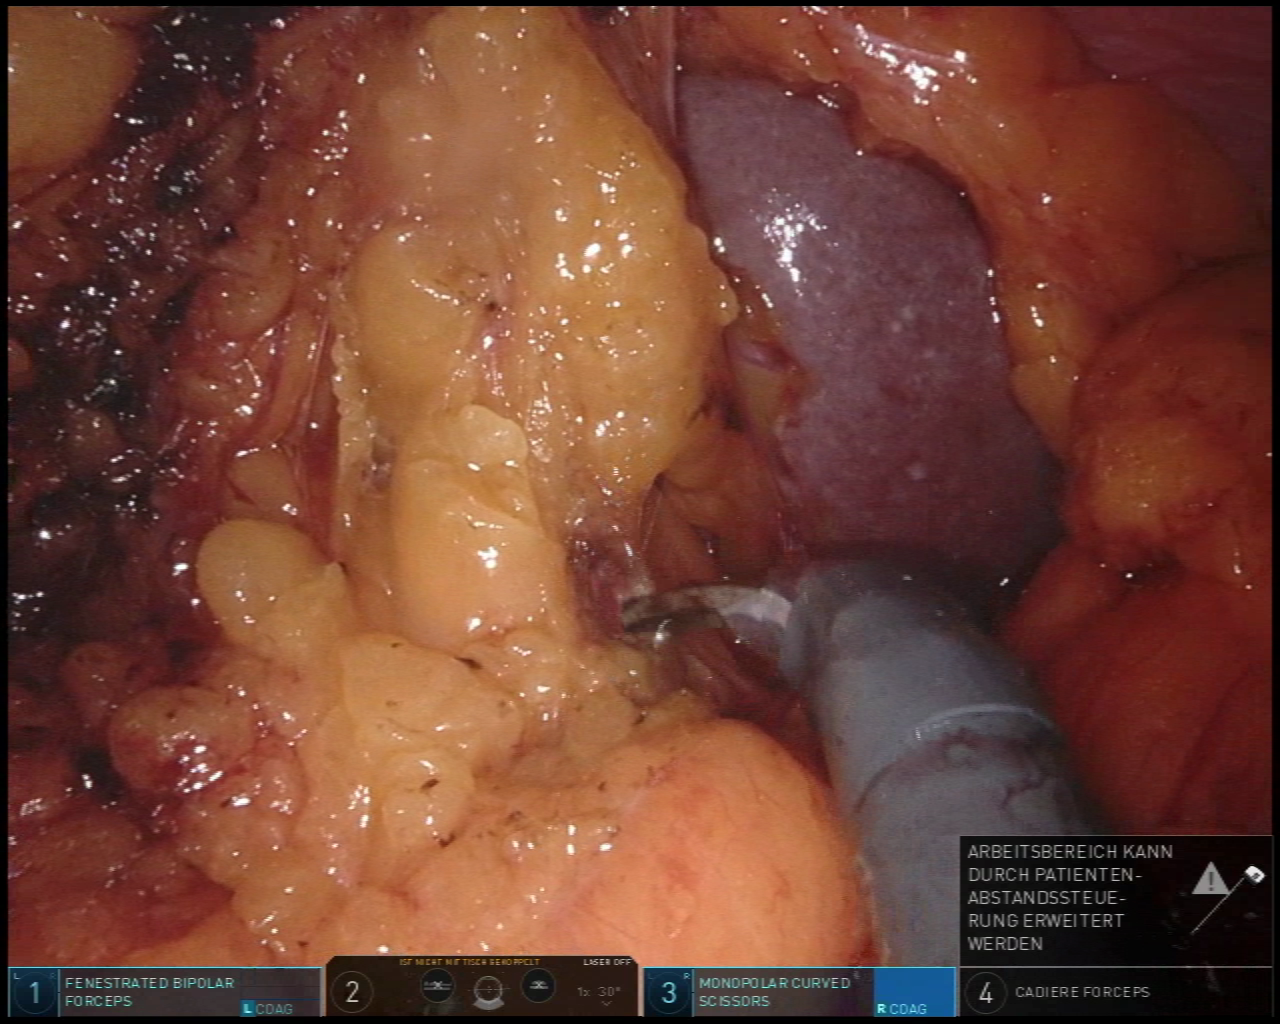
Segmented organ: spleen
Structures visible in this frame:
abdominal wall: yes
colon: no
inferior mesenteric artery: no
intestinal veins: no
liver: no
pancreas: no
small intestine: no
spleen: yes
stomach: no
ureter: no
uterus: no
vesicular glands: no